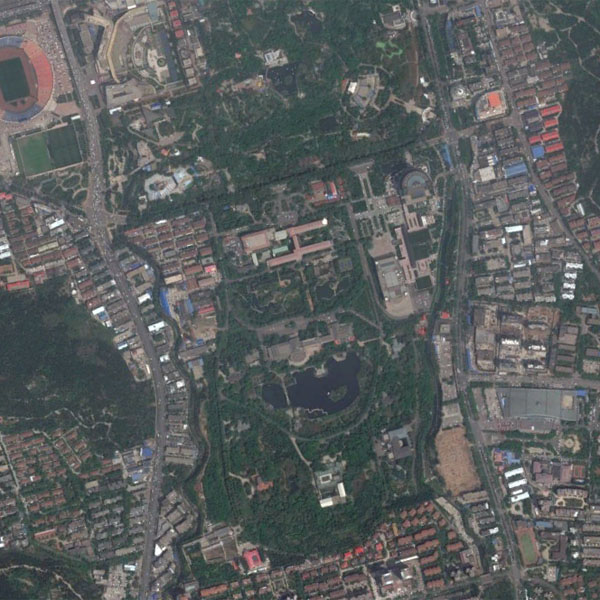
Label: Park